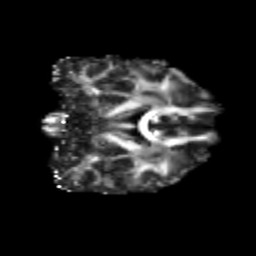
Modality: FA
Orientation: coronal
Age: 25
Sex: female
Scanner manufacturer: siemens
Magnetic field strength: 3 T
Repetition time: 3.5 s
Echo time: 0.125 s